Field crop: maize
Growth stage: 2
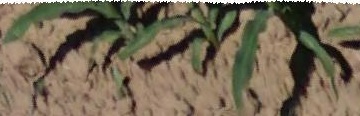
Species: maize